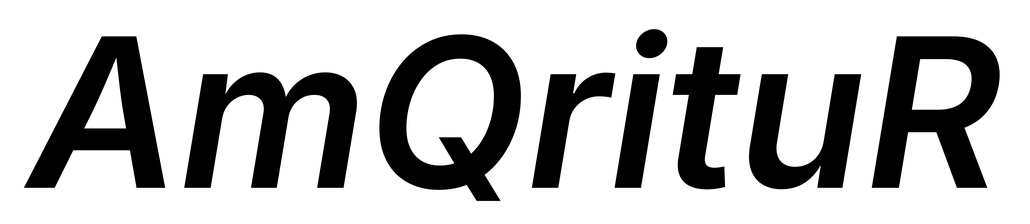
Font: Inter-Italic_SemiBold_Italic